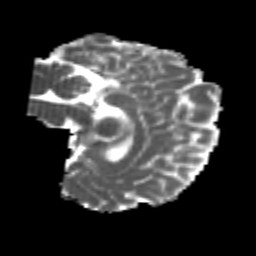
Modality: MD
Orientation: sagittal
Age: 20
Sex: female
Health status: healthy
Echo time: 0.074 s